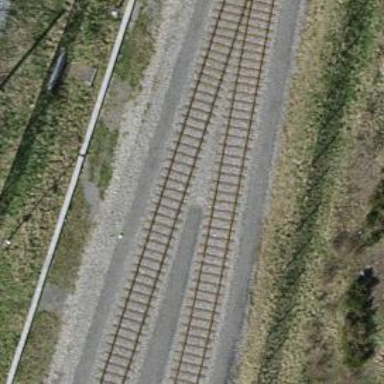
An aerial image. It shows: Railway spur service.